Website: crate-barrel
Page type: billing-address
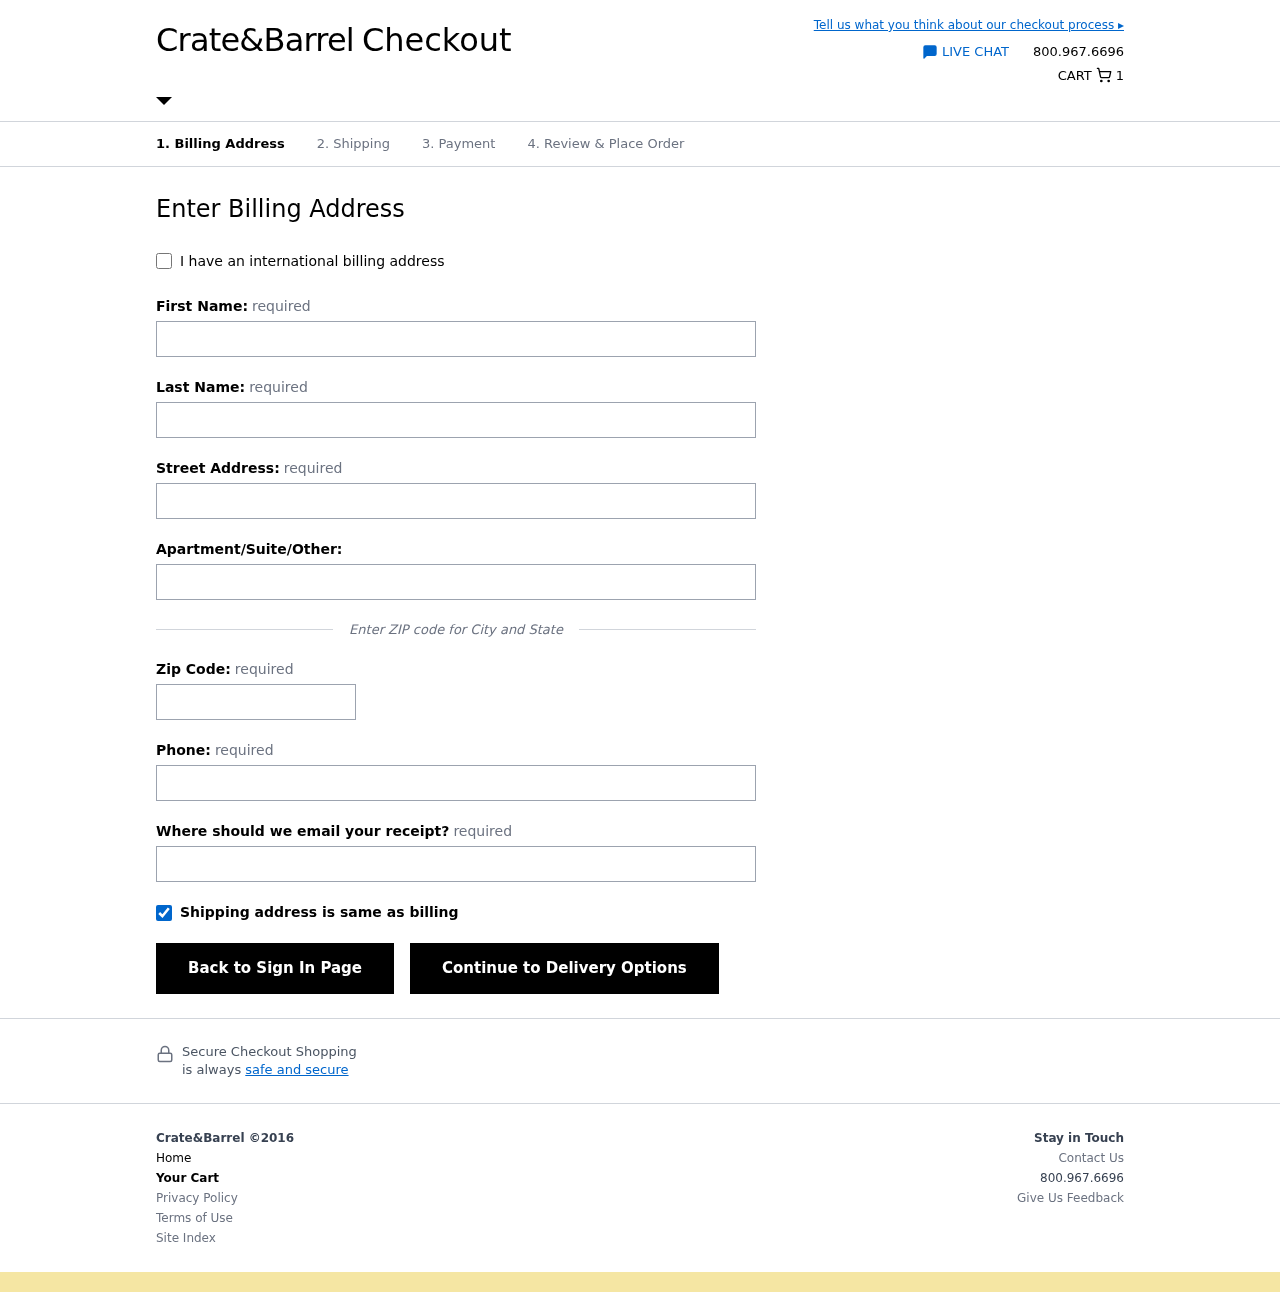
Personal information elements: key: PII_EMAIL
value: amartin@hotmail.com
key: PII_FIRSTNAME
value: Amy
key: PII_LASTNAME
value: Martin
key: PII_PHONE
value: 3424041319
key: PII_POSTCODE
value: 13330
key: PII_STREET
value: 9653 Lee River
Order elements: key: ORDER_NUM_ITEMS
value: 1